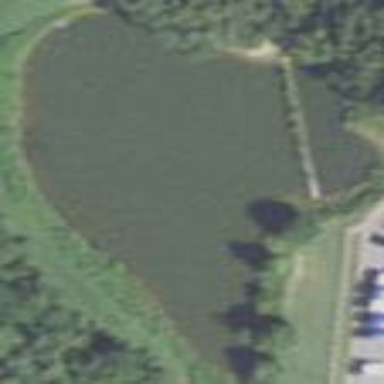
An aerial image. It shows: Reservoir.